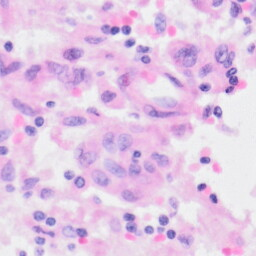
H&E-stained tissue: Kidney